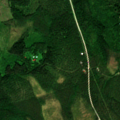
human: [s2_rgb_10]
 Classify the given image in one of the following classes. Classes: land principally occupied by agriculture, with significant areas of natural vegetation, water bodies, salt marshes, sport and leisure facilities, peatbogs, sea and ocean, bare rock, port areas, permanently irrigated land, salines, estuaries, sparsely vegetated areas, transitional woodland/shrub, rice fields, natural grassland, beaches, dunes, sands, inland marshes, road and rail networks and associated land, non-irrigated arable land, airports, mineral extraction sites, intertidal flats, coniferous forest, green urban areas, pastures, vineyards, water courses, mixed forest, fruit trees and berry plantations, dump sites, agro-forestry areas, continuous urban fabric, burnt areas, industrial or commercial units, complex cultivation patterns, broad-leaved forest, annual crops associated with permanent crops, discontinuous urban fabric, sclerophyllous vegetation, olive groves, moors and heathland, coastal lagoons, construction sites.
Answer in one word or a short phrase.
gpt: coniferous forest, mixed forest